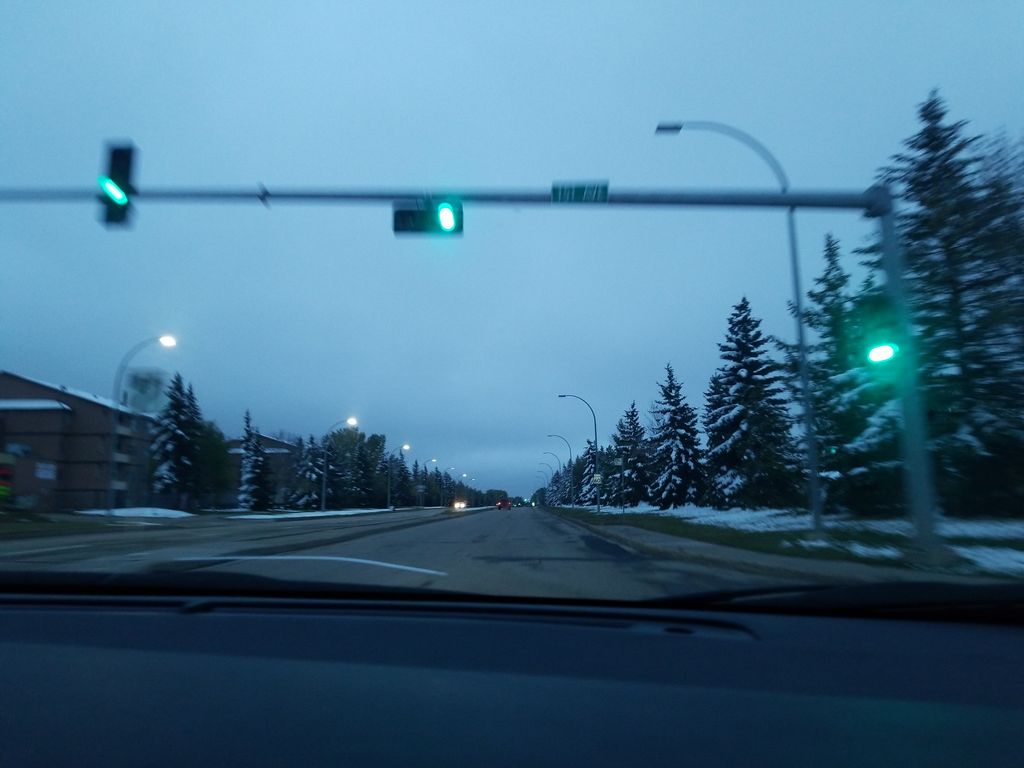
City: edmonton